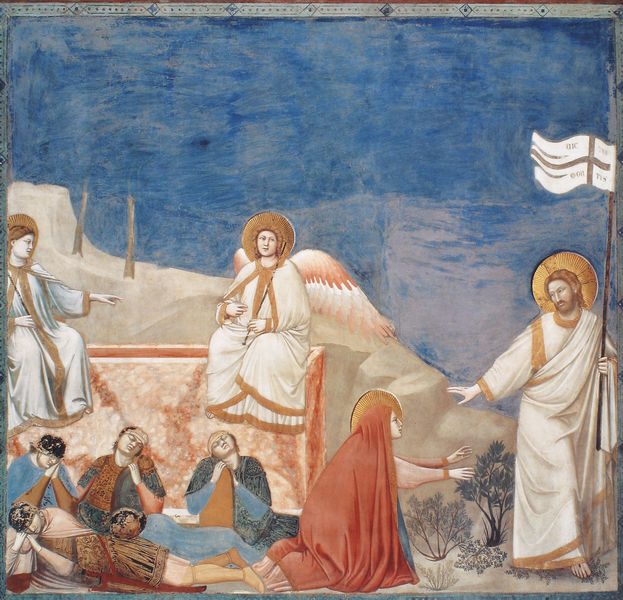
Titel: Arenakapelle / Scrovegni-Kapelle
Künstler: Giotto di Bondone
Standort: Padua, Arenakapelle (EU - I - Venetien)
Schlagwörter: baum, berg, blau, felsen, flügel, gemälde, himmel, schlaf, umhang, weiß, bäume, frauen, grün, menschen, geste, rot, schleier, weg, wand, rahmen, tod, tot, trauer, strauch, büsche, gewand, gold, sitzend, mutter, pflanzen, rosa, engel, liegen, schlafen, schlafend, fahne, flagge, rand, soldaten, liegend, blut, krank, kreuz, religion, römer, heiligenschein, nimbus, christus, grab, jesus, knieend, mittelalter, heiliger, balu, jünger, maria, ikone, auferstehung, zepter, glorie, giotto, noli me tangere, emmaus, illumination, ikum